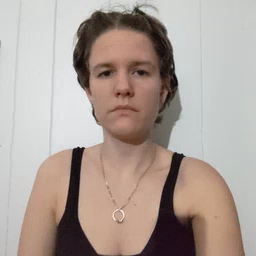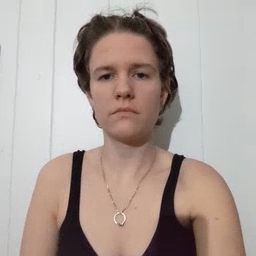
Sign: store